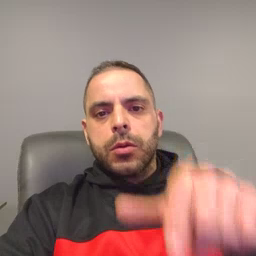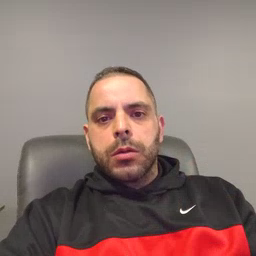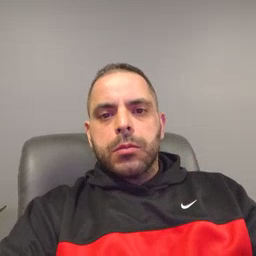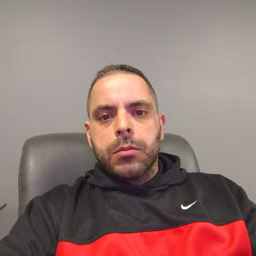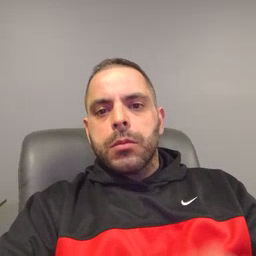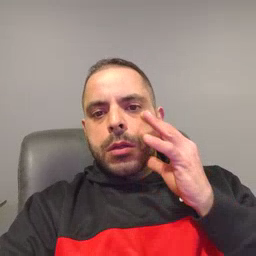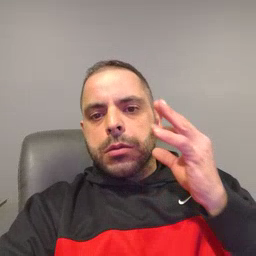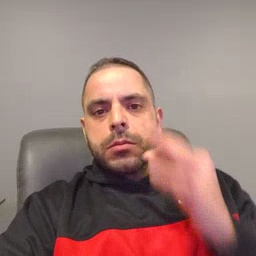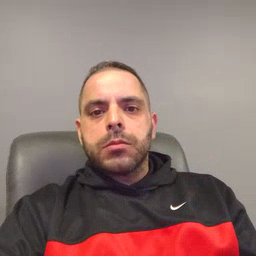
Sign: cat